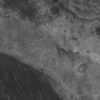
Label: not_dusty